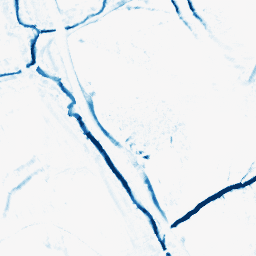
Category: morphological
Decomposition family: morphological_diamond
Decomposition parameters: operation: closing
radius: 5
Upsampling method: sinc_hamming
Upsampling parameters: scale: 2
kernel_size: 16
Upsampling scale: 2